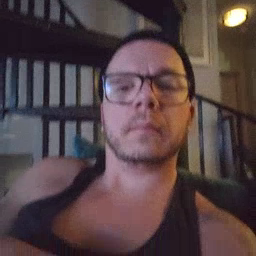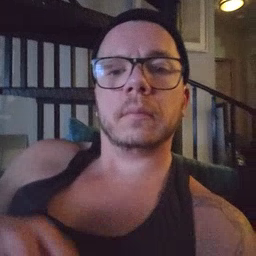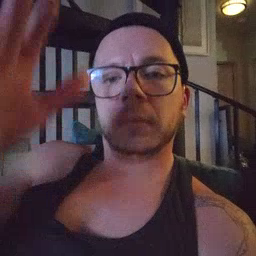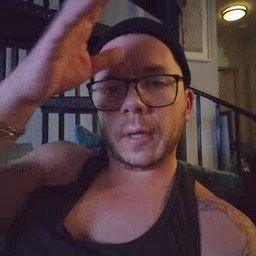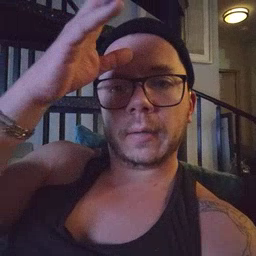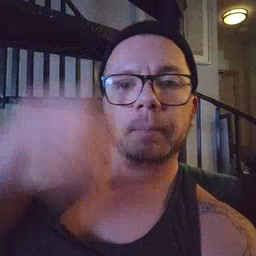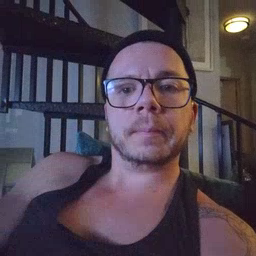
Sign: dad